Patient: sex F, age 65
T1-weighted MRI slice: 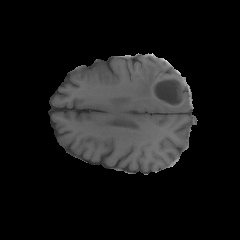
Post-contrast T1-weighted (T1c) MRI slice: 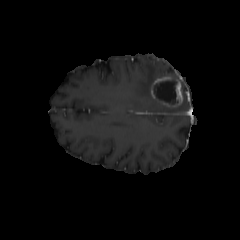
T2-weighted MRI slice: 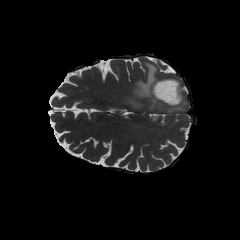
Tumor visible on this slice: yes
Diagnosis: Glioblastoma, IDH-wildtype
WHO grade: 4